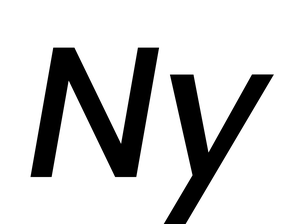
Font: Poppins-MediumItalic